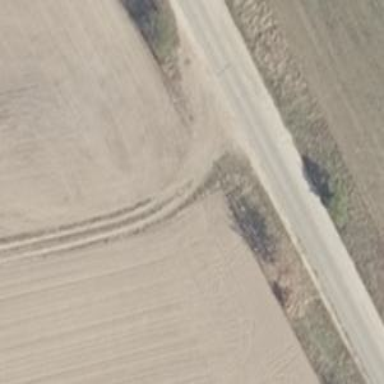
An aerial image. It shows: Unclassified road with concrete surface.